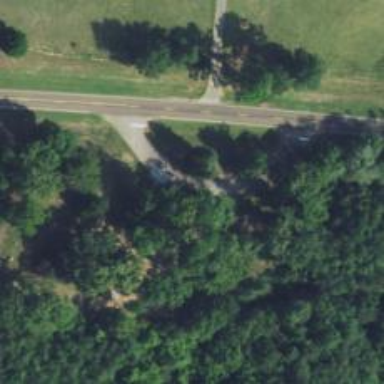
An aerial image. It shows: Rest area on the road.